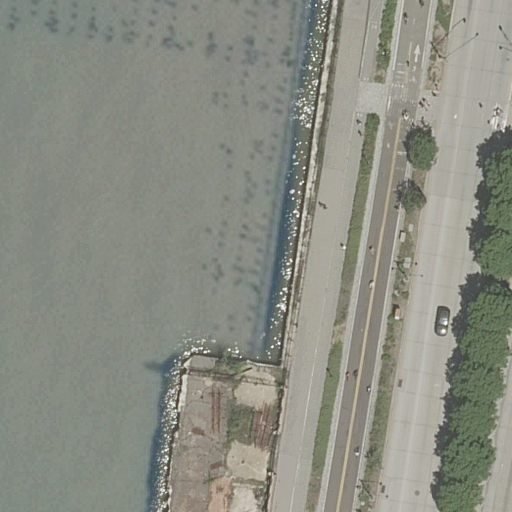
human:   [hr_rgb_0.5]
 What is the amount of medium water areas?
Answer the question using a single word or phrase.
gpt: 0

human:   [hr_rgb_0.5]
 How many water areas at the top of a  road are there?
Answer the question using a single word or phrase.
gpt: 0

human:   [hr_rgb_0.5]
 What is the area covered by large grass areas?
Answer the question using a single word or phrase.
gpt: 0m2

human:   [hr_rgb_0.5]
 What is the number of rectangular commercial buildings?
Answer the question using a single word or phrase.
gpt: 0

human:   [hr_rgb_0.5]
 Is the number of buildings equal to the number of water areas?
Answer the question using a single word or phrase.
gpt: no

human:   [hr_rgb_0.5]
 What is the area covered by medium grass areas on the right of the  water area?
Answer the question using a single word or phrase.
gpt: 262m2

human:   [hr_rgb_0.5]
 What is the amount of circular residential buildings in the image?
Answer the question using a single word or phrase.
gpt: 0

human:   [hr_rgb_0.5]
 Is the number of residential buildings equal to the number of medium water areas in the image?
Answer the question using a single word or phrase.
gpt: yes

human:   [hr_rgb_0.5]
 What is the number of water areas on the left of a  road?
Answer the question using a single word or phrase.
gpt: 1

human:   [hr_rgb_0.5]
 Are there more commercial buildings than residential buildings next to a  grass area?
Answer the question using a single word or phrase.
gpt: no

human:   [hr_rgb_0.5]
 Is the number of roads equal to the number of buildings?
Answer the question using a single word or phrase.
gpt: no

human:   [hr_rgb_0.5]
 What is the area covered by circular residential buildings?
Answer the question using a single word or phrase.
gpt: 0m2

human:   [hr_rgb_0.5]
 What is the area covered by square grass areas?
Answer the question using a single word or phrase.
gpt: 0m2

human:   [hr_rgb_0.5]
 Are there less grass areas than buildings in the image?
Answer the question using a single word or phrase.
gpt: no

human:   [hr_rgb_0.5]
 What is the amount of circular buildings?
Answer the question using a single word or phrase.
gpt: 0

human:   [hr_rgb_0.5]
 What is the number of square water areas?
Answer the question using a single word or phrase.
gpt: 0

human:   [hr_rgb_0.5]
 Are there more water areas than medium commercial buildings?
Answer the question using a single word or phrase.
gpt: yes

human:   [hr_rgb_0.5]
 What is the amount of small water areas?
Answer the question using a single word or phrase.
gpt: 0

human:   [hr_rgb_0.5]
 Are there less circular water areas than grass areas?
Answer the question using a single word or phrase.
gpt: yes

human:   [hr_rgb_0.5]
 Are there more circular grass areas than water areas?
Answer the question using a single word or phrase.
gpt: no

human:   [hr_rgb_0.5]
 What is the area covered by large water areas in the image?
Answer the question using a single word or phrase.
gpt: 5547m2

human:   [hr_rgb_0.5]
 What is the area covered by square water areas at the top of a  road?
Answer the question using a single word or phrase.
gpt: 0m2

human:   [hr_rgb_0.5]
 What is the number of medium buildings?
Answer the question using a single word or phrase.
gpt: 0

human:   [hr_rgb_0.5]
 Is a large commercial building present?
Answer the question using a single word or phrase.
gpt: no

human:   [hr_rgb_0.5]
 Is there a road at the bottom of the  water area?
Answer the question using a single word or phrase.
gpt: no

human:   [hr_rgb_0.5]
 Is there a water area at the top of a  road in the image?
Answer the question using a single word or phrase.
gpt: no

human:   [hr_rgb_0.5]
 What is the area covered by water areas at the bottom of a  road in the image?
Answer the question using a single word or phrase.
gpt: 0m2

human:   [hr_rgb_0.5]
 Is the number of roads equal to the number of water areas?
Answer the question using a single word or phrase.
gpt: no

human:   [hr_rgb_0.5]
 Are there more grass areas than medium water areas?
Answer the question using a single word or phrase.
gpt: yes

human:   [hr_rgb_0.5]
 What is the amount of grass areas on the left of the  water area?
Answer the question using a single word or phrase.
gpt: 0

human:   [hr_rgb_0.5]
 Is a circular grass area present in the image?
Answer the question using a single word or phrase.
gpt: no

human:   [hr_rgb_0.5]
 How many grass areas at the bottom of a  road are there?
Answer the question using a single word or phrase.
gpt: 3

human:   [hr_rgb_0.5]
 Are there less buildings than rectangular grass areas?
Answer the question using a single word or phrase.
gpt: yes

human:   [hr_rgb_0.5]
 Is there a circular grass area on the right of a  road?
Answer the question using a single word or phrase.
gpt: no

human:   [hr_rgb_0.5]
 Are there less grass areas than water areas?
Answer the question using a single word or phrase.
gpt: no

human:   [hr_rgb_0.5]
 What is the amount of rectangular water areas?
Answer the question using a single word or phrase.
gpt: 1